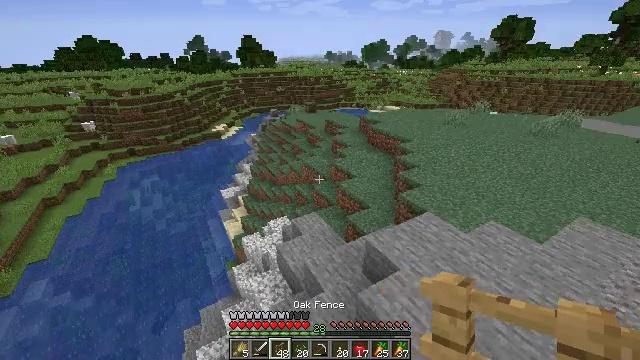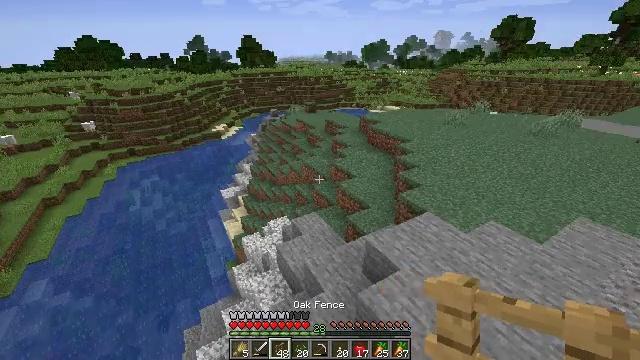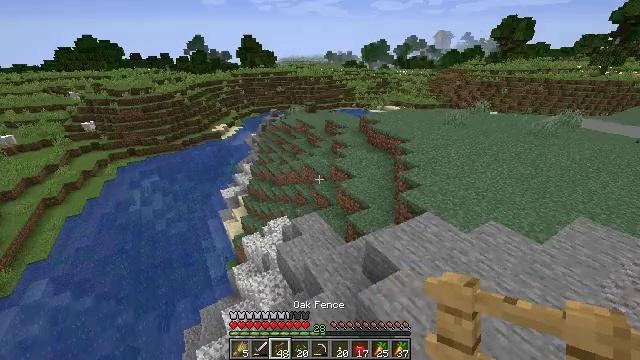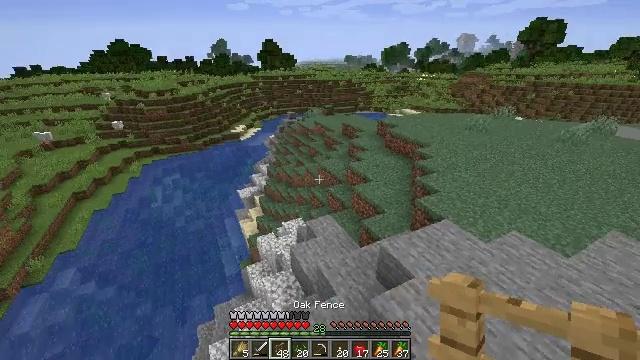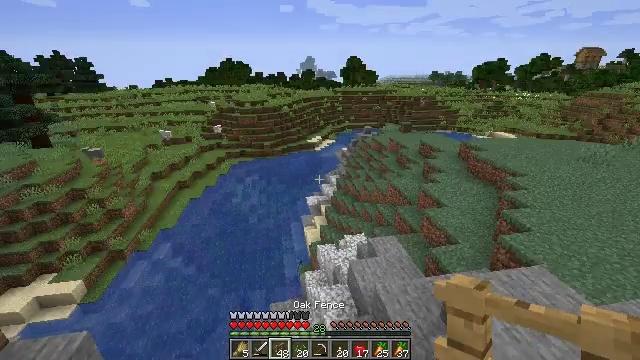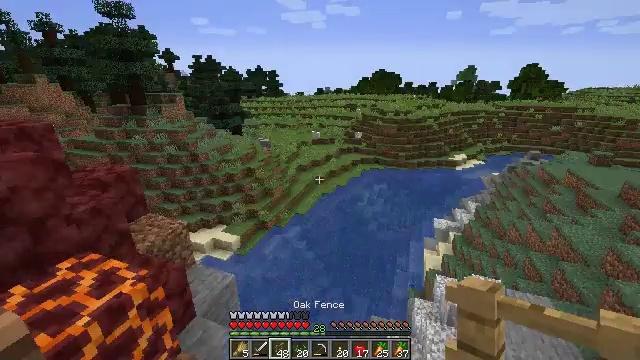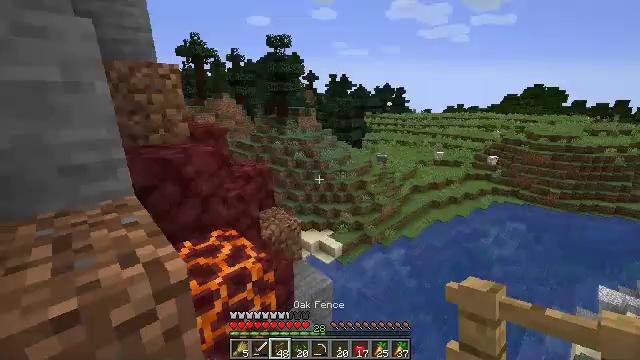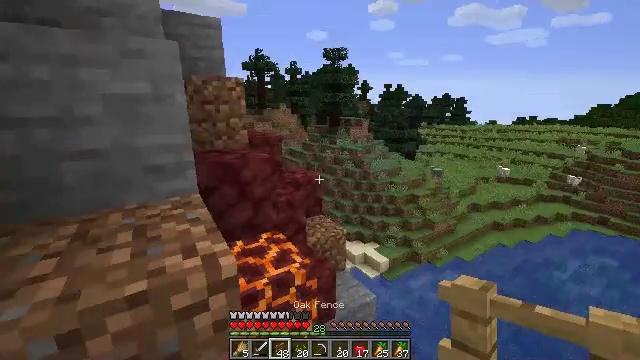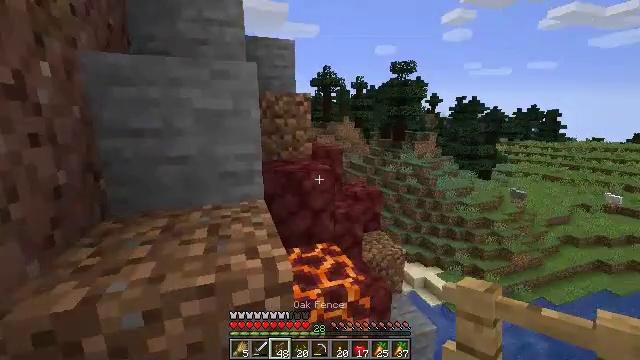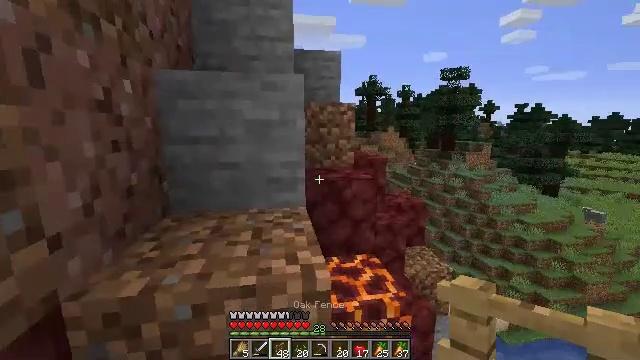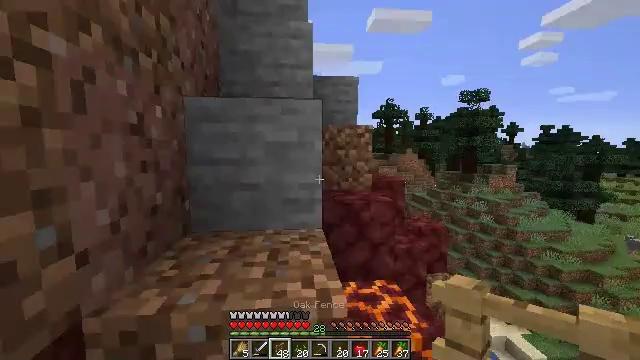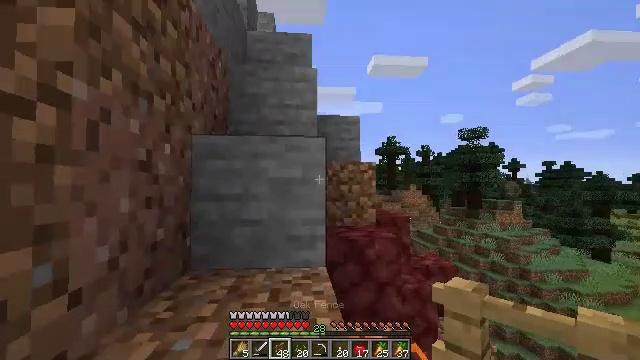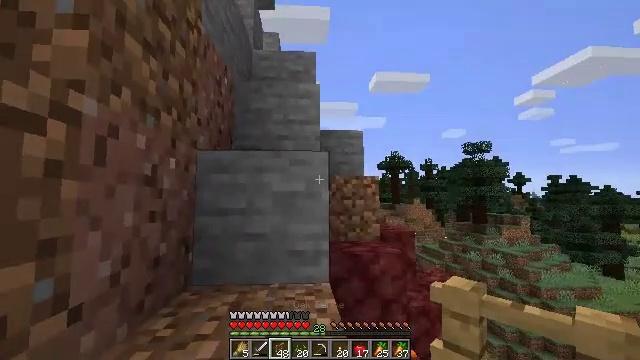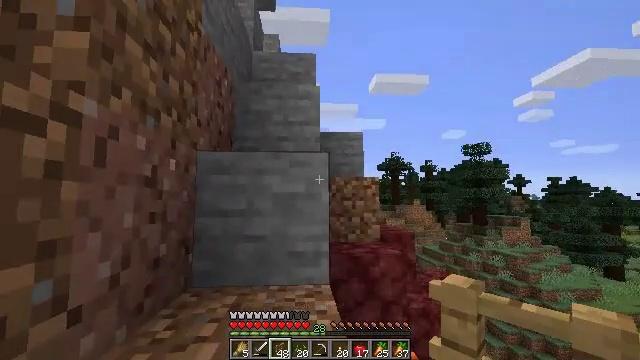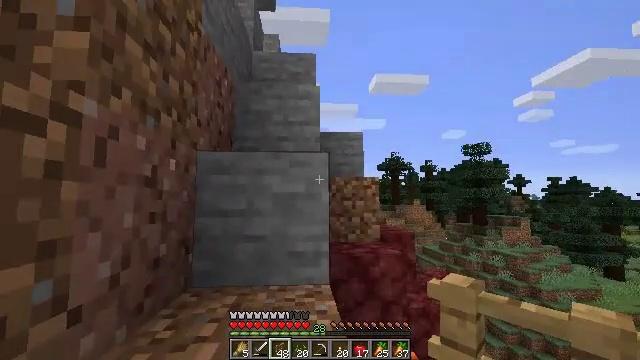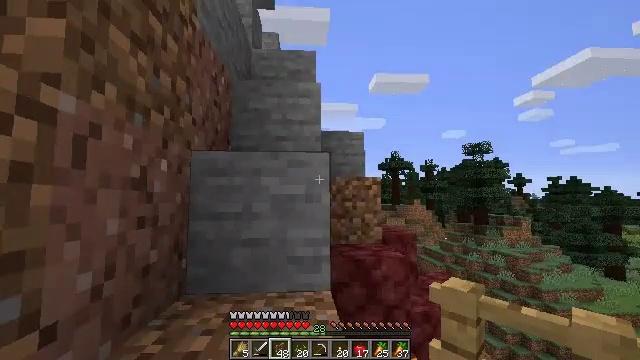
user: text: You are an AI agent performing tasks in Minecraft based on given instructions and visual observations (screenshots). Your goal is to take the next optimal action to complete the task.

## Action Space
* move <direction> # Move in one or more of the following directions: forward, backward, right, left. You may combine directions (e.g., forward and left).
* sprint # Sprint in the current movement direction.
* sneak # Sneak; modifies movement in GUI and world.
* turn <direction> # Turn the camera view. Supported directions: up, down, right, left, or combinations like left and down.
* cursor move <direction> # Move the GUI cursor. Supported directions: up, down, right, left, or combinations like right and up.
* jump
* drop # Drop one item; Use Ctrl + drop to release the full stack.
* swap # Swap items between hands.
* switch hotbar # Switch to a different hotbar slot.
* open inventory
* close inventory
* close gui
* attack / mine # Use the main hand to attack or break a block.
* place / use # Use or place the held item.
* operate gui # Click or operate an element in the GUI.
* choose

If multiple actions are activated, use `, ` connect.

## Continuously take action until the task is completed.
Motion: motion action
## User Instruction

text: Gather the chest from its place.
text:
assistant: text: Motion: no_op
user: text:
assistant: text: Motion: no_op
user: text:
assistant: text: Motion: turn left
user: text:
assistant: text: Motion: turn left and up
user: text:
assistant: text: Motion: turn left and up
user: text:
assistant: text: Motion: turn left and up
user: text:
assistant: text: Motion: turn left and up
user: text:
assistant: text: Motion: turn left and up
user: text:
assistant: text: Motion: turn left and up
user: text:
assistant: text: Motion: turn left and up
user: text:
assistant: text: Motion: turn up
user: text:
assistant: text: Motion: turn up
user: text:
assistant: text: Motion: no_op
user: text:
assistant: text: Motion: no_op
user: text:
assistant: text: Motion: move forward
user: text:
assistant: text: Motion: move forward
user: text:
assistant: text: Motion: move forward
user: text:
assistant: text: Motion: move forward, turn left
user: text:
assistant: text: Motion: move forward, turn left, jump
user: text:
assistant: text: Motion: move forward, turn left, jump
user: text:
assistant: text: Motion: move forward, jump
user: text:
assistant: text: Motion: move forward, turn left, jump
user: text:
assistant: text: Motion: move forward
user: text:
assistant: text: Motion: move forward
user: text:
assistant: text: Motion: move forward, turn down
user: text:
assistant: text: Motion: move forward
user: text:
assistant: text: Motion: move forward
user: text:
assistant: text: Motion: move forward
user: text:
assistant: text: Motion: move forward, jump
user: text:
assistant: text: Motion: move forward, jump